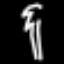
Label: palm tree